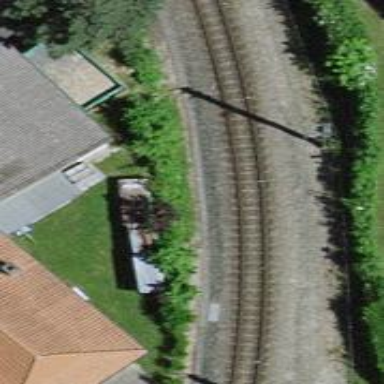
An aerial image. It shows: Narrow-gauge railway with single track. The railway is electrified with contact line.